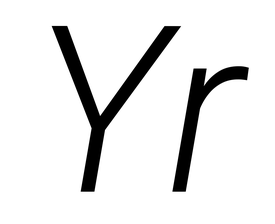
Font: Roboto-Italic_Light_Italic